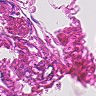
Metastatic tissue present: no